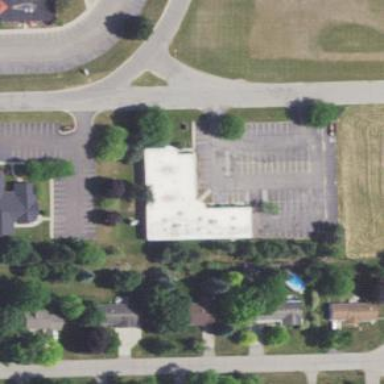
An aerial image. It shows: Office building.